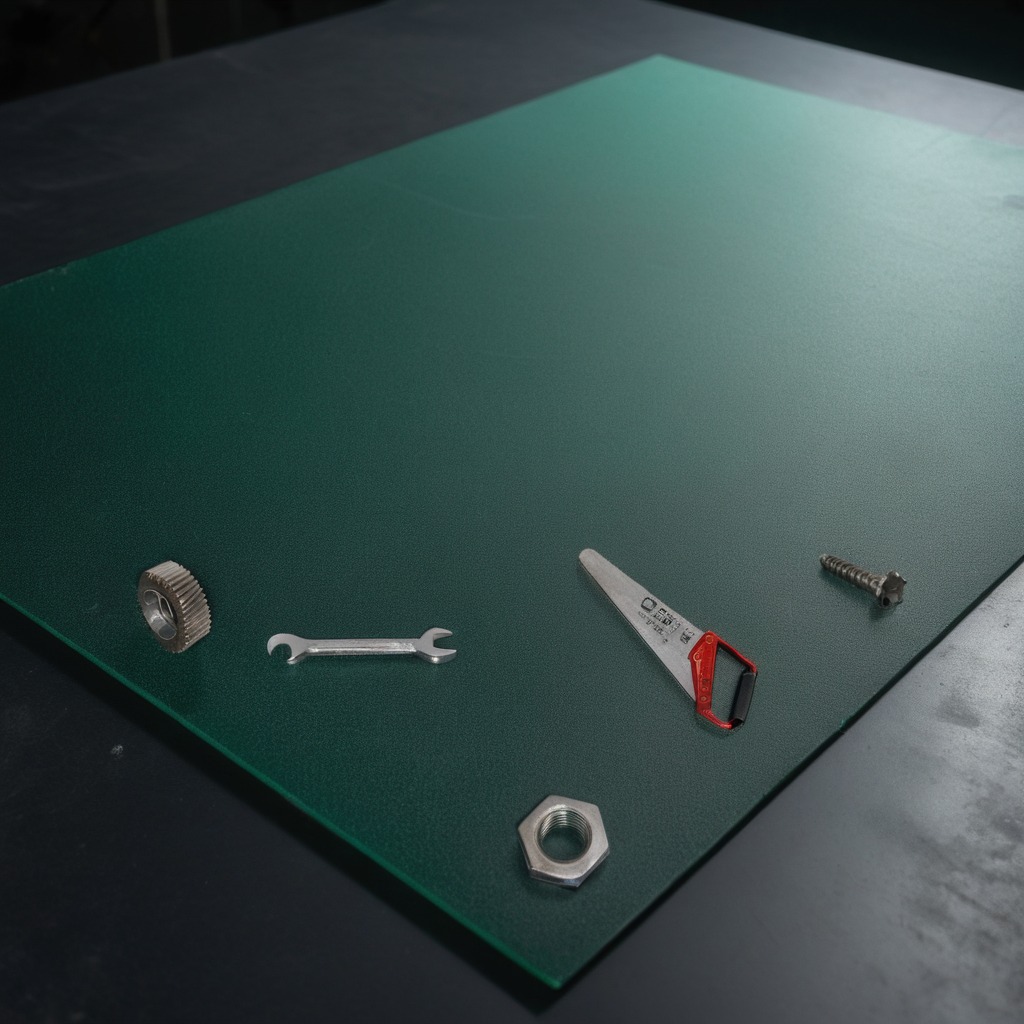
A metal gear with teeth is lying on a clean granite tabletop covered with a green rubber mat inside a workshop at night dim ambient light soft shadows worn but beneath the mat.